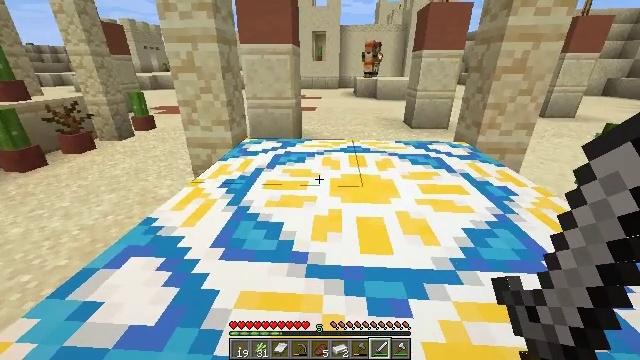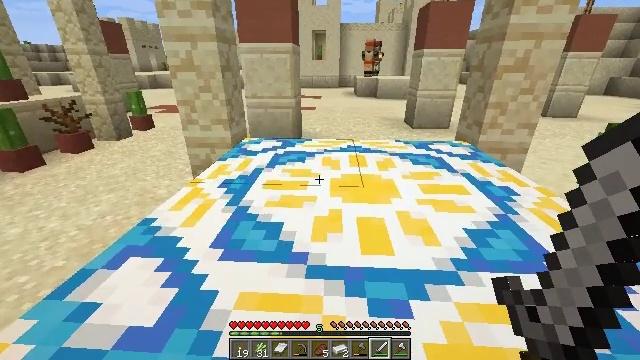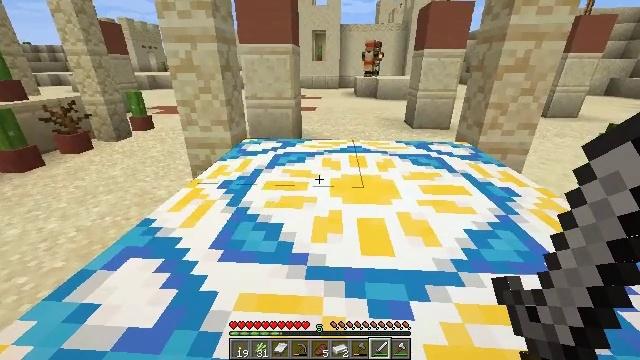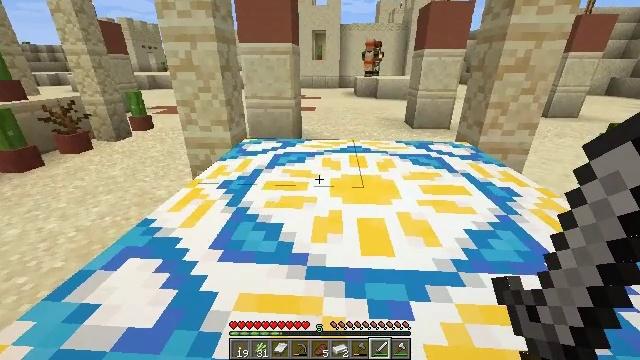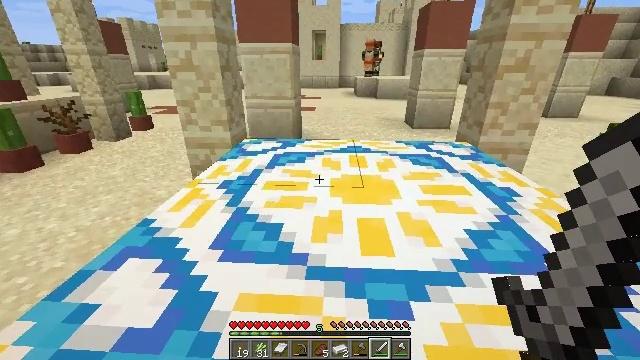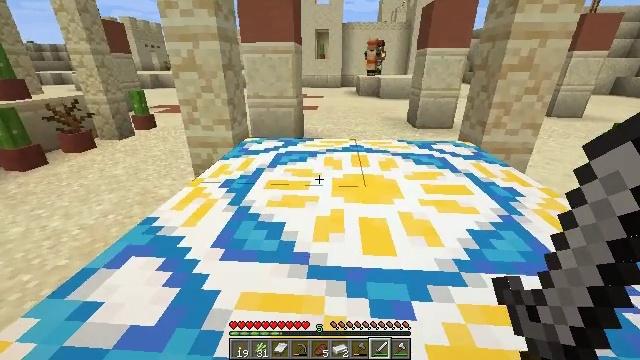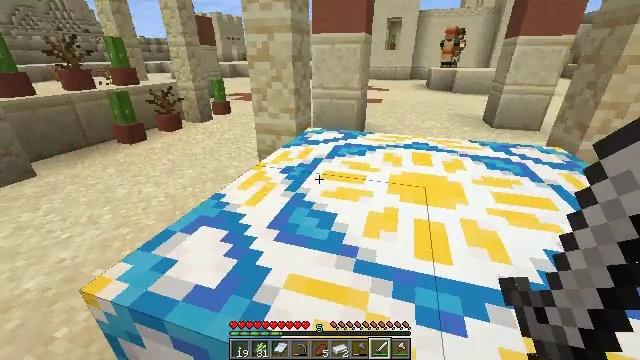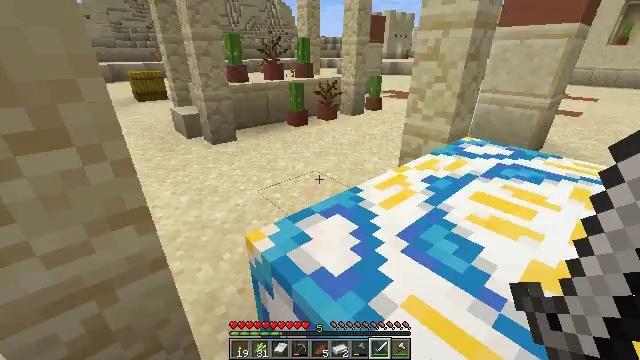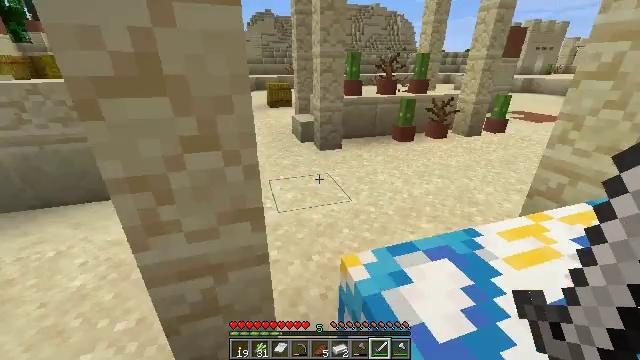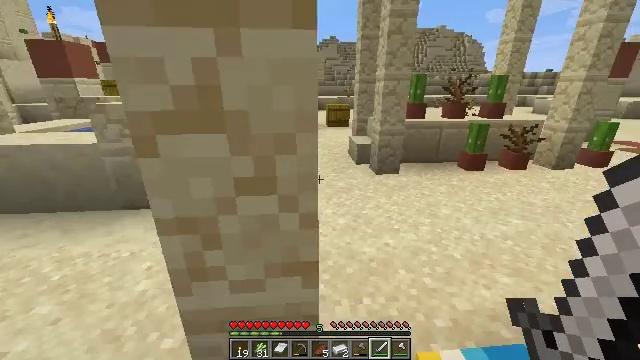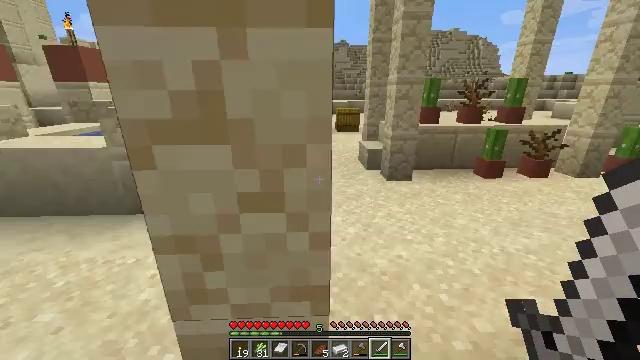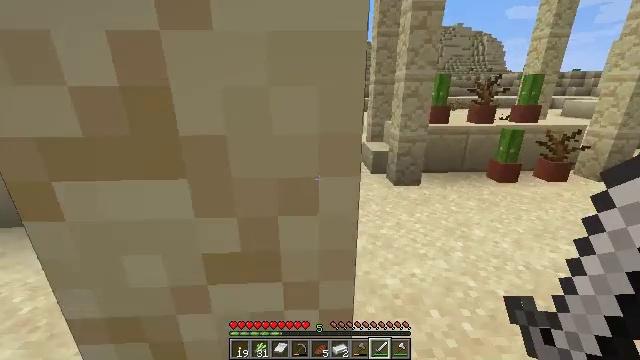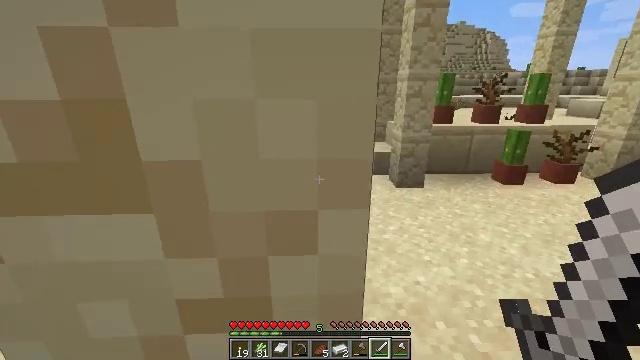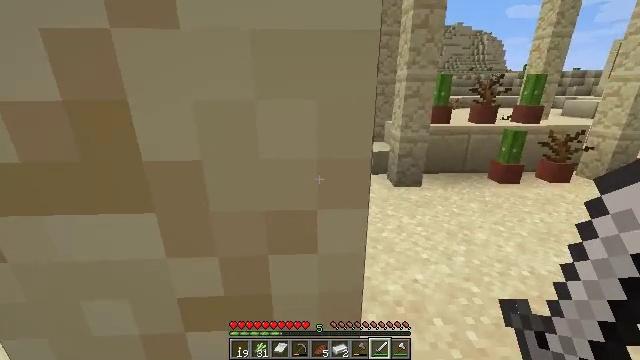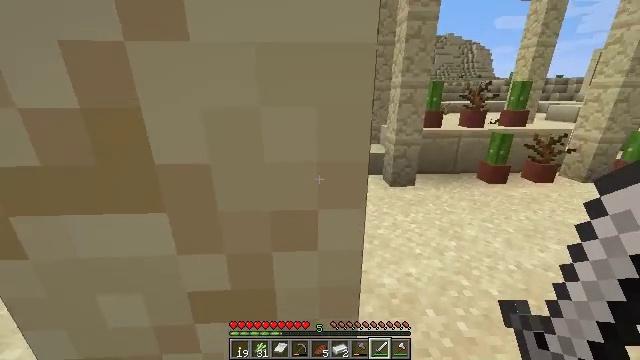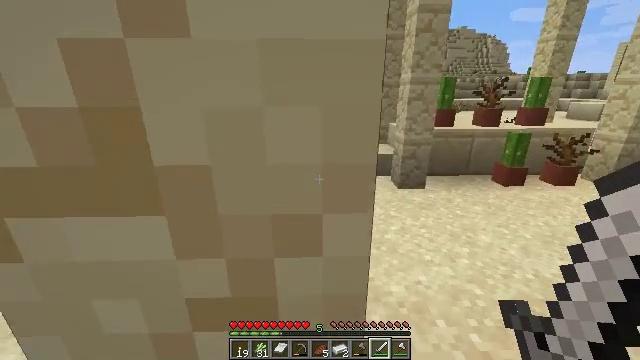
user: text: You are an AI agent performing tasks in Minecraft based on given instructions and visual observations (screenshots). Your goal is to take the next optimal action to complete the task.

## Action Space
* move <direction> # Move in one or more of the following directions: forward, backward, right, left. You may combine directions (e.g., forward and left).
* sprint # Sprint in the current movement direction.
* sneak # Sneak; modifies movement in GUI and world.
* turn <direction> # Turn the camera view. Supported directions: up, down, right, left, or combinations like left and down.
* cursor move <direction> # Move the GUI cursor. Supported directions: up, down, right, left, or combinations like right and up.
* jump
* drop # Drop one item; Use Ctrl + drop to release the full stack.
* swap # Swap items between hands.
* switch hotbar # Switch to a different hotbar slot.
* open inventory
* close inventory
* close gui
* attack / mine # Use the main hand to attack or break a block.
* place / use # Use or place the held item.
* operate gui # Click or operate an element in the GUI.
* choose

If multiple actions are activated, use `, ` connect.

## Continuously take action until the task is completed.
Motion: motion action
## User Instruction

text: Mine the smooth sandstone slab from the structure.
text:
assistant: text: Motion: no_op
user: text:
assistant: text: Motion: no_op
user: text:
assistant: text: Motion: no_op
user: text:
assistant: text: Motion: no_op
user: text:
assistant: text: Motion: sprint
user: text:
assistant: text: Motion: sprint, turn left and down
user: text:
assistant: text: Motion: move forward, sprint, turn left
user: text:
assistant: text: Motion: move forward, sprint, turn left and up
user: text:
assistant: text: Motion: move forward, sprint, turn left and up
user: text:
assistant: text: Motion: move forward, sprint, turn left and up
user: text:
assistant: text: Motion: move forward, sprint
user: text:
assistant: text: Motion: move forward, sprint
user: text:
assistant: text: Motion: move forward, sprint
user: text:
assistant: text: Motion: move forward, sprint
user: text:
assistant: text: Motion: move forward, sprint, turn left
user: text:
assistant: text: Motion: move forward, sprint, turn left and up
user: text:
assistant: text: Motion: move forward, sprint, turn left and up
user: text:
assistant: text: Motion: move forward, sprint, turn left
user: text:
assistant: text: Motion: move forward, sprint
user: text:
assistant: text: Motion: move forward, sprint, turn right and down
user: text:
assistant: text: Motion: move forward, sprint, turn right and down
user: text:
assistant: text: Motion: move forward, sprint, turn right
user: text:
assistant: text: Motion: move forward, sprint, turn left and up
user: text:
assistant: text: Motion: move forward, sprint, turn left and up
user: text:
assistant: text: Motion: move forward, sprint, turn left and up
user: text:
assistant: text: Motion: move forward, sprint, turn left and up
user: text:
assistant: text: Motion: move forward, sprint, turn left
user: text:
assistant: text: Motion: move forward, sprint, turn left
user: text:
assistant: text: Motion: move forward, sprint, turn left
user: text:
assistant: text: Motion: move forward, sprint, turn left